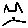
Label: cat